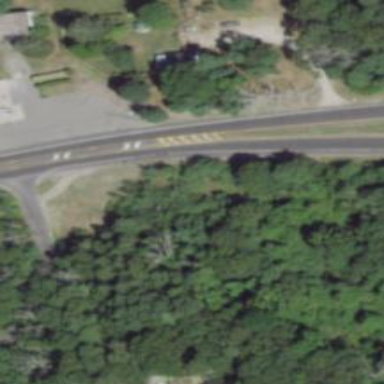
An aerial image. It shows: Primary road with asphalt surface.